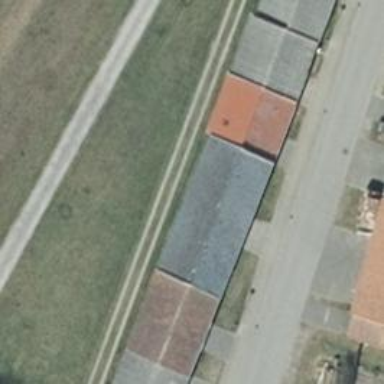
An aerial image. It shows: Barn.